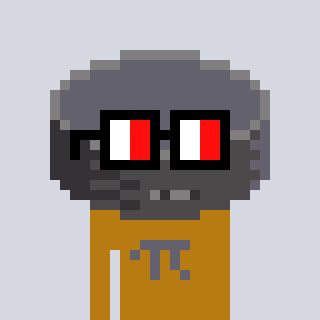
a pixel art character with square glasses with black frames and red eyes, a hockey puck-shaped head and a gold-colored body on a cool background